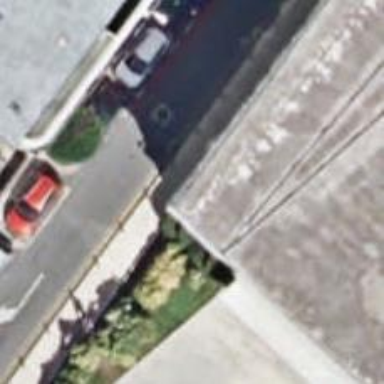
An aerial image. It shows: Building with surveillance equipment installed.